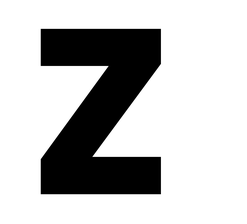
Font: Poppins-ExtraBold